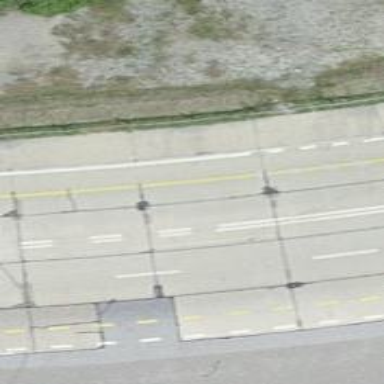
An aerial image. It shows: Primary highway with asphalt surface and designated lane for cyclists.